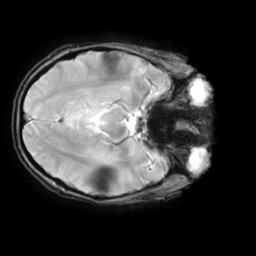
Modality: T2starw
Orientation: axial
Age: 29
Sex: female
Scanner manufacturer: ge
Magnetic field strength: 3 T
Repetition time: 0.65 s
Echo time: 0.02 s